Field crop: maize
Growth stage: 1
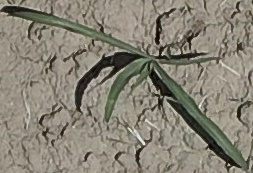
Species: sorghum